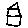
Label: house